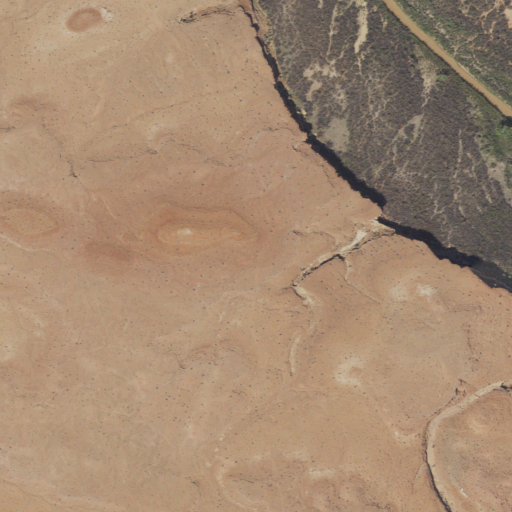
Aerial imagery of valley in Utah named San Rafael Valley containing shrub, grassland, woody wetlands, and barren land